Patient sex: F
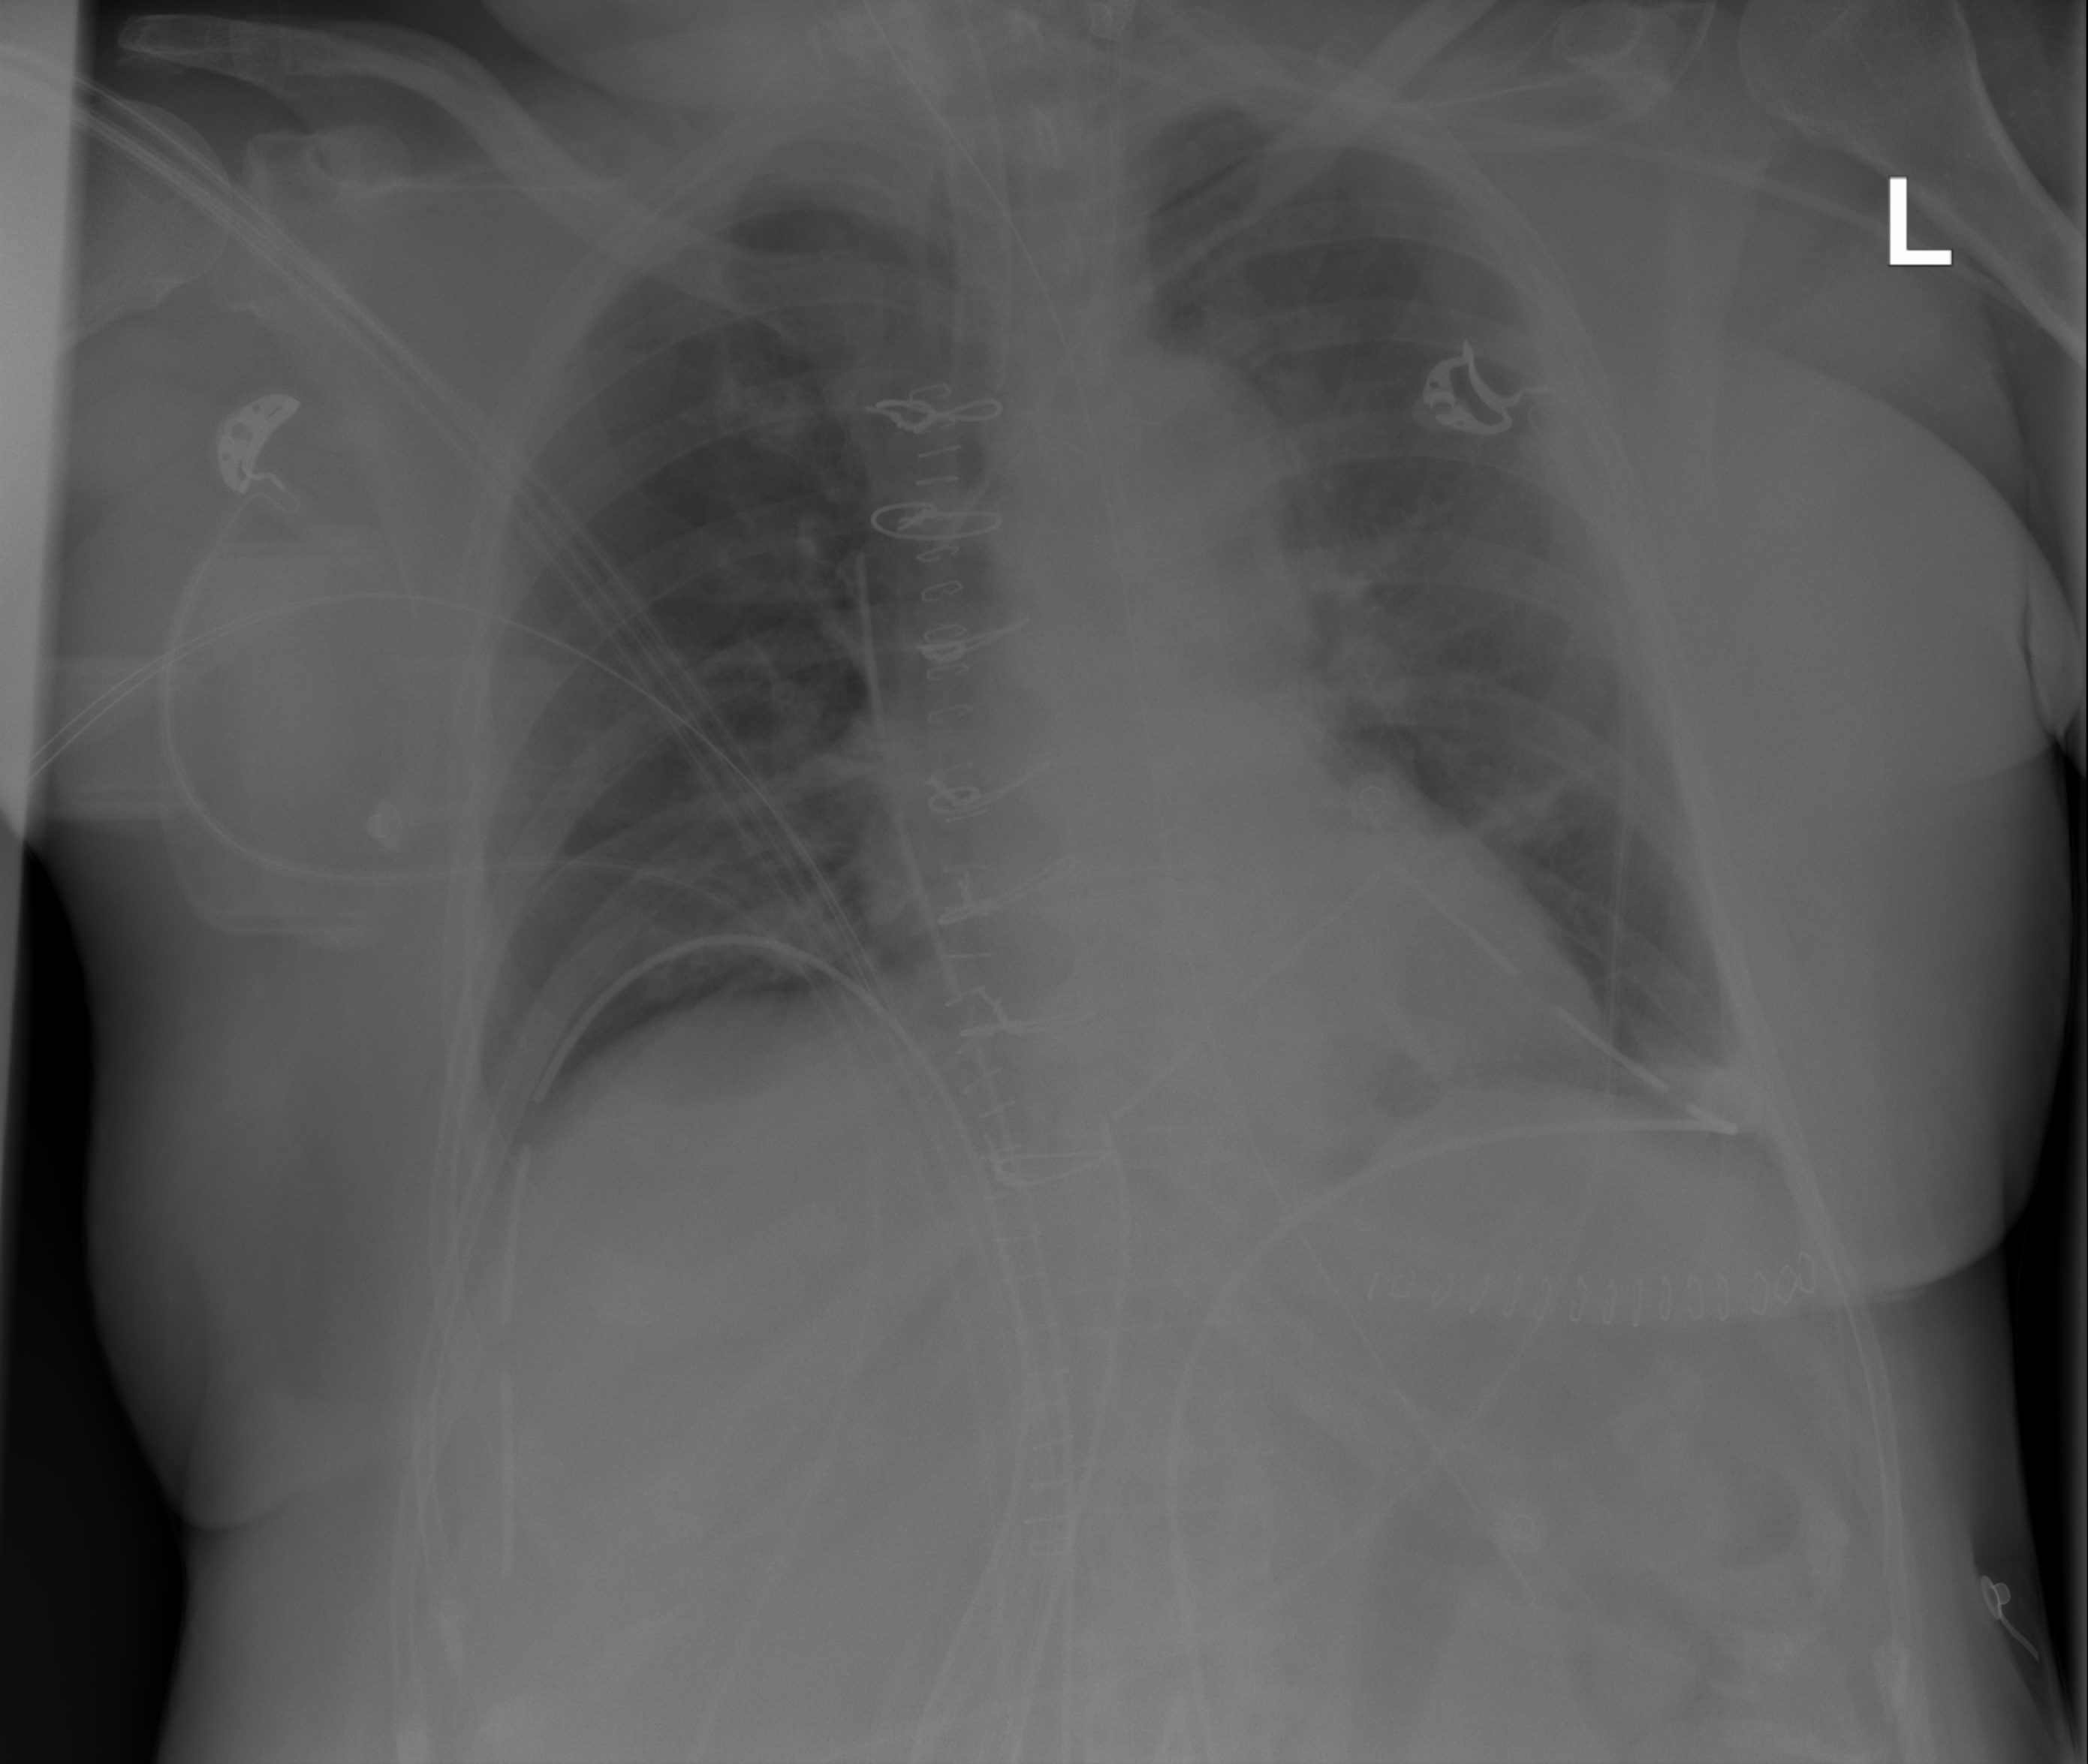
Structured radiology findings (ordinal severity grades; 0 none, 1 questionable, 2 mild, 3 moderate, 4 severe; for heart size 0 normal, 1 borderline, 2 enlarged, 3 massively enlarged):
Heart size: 1
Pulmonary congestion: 2
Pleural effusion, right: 2
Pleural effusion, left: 0
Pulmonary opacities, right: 0
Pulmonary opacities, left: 0
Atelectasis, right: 2
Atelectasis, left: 2